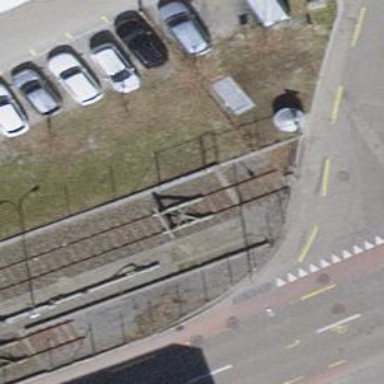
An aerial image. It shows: Railway buffer stop.